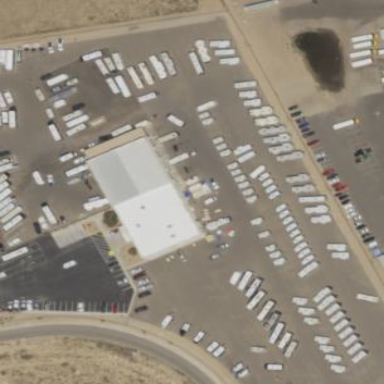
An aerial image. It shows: Caravan shop housed within building.